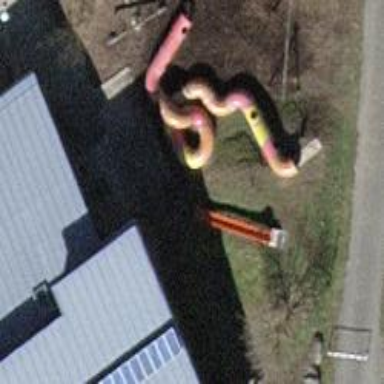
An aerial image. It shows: Playground featuring slide.